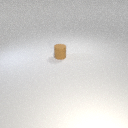
small brown rubber cylinder